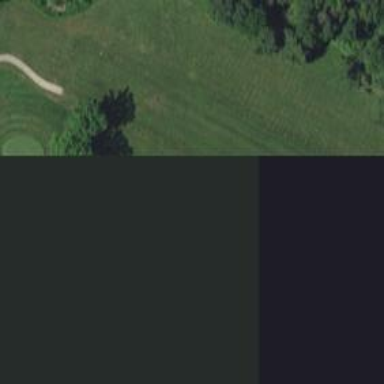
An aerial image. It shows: Golf rough area.